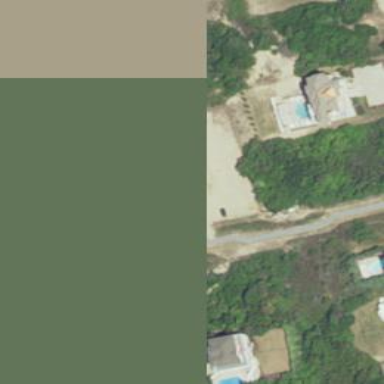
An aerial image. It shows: Parking area with dirt/sand surface.